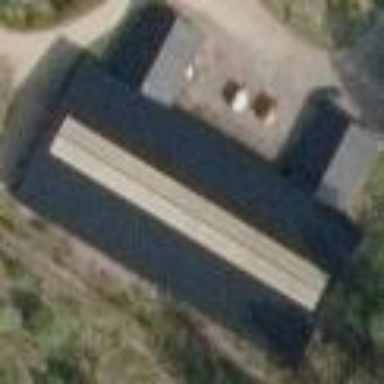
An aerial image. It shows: Farm auxiliary building.